The image shows the envelope spectrum of a rolling-element bearing's vibration signal, with the characteristic fault frequencies (BPFO outer race, BPFI inner race, BSF ball, FTF cage) marked as reference lines. Classify the bearing condition as one of: normal, inner_race, outer_race, ball.
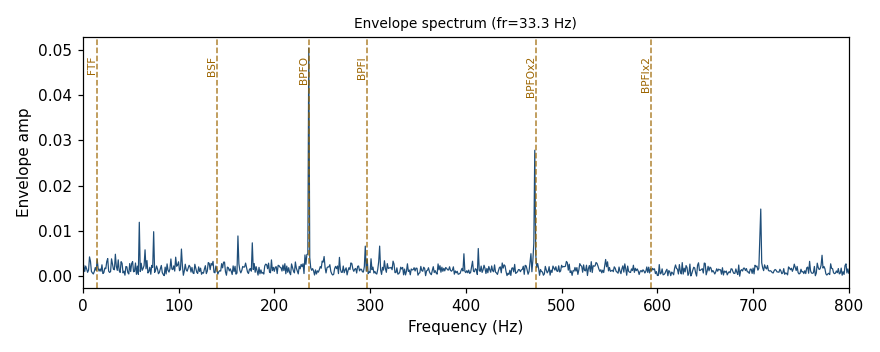
Answer: outer_race